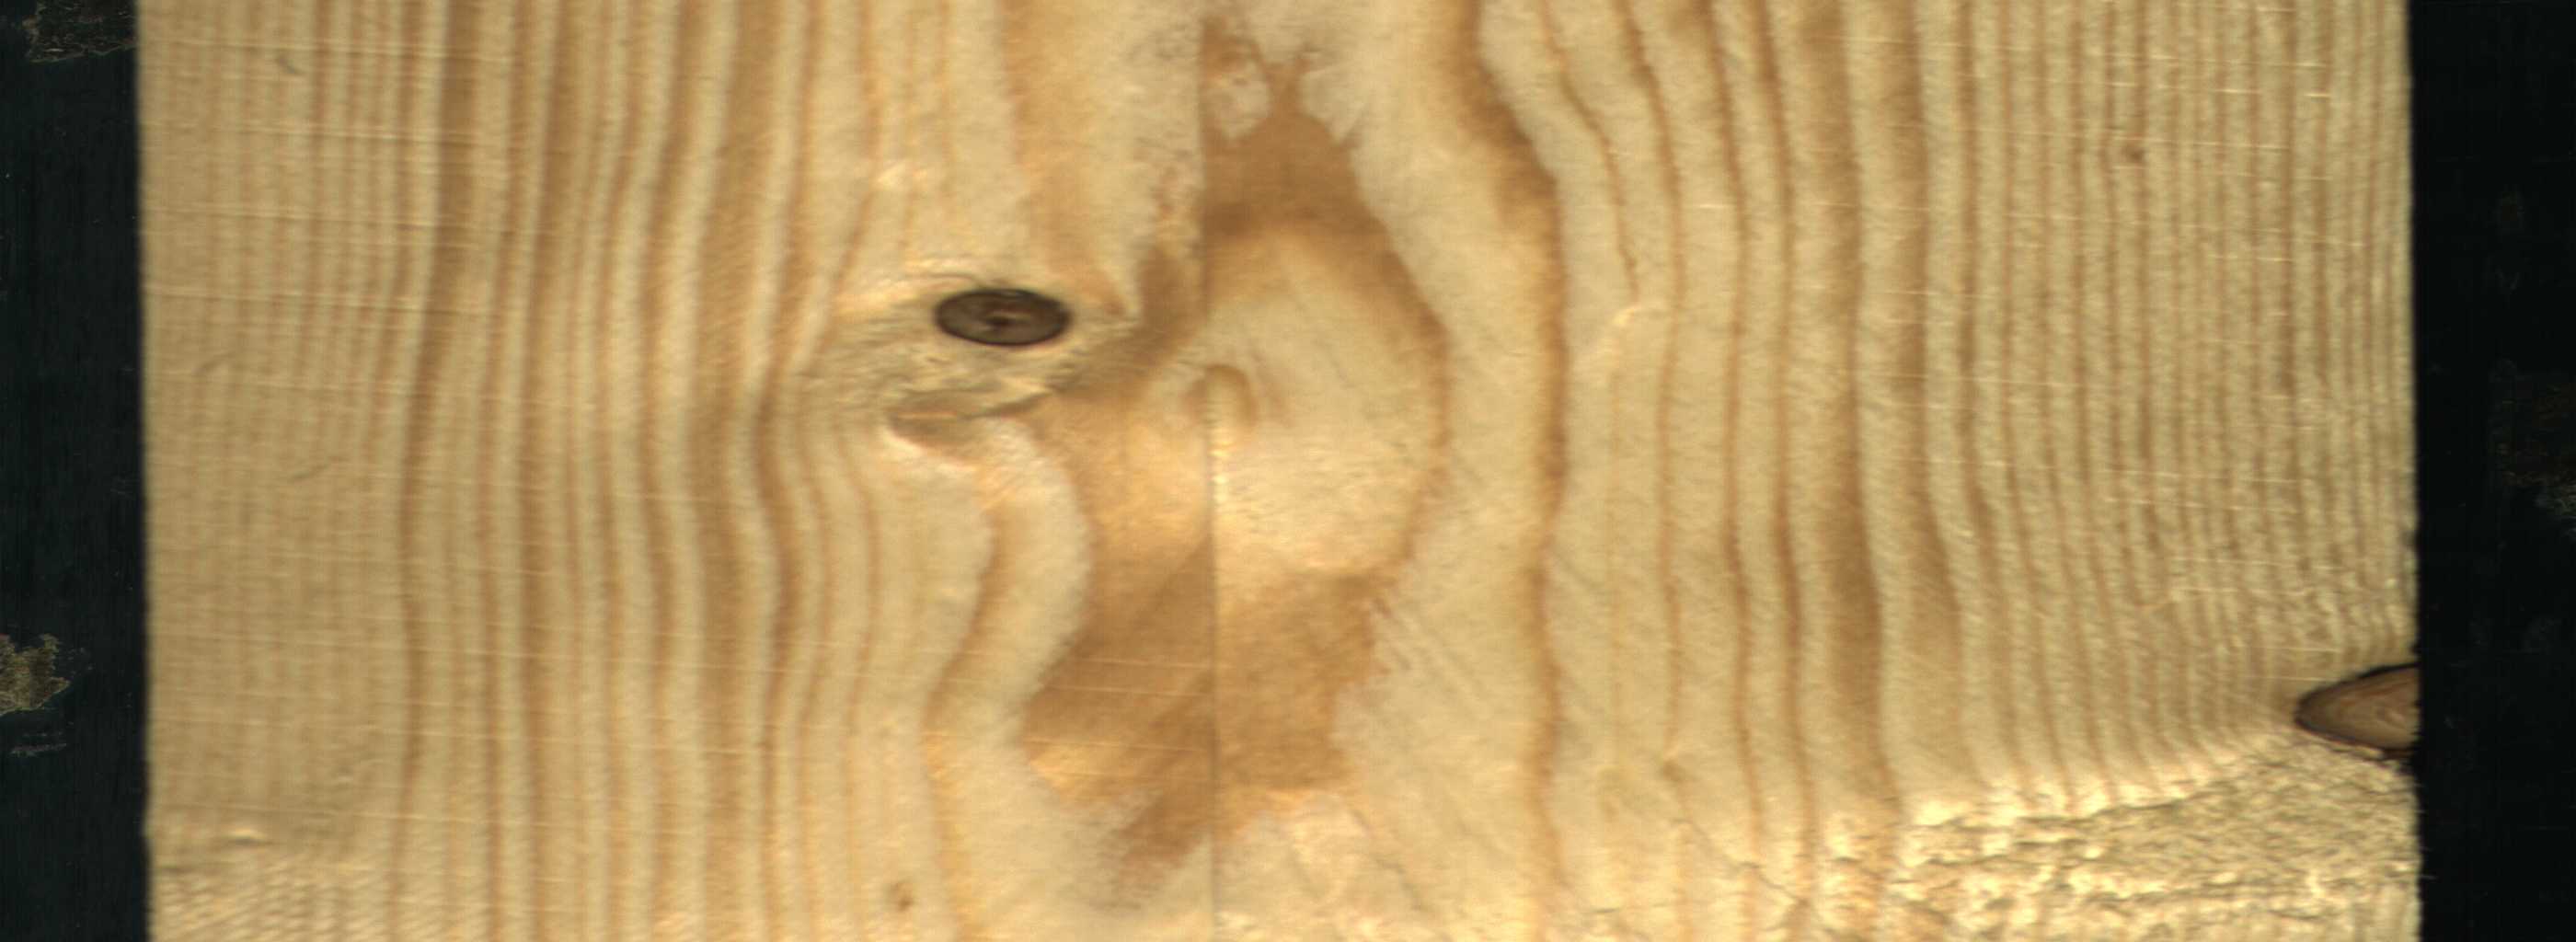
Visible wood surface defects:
Dead_Knot
Dead_Knot